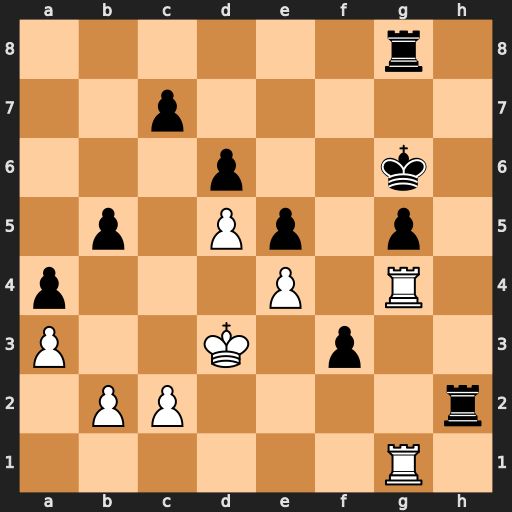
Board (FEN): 6r1/2p5/3p2k1/1p1Pp1p1/p3P1R1/P2K1p2/1PP4r/6R1
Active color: w
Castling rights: -
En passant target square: -
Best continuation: Rxg5+ Kh7 Rxg8